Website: bh-photo
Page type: payment
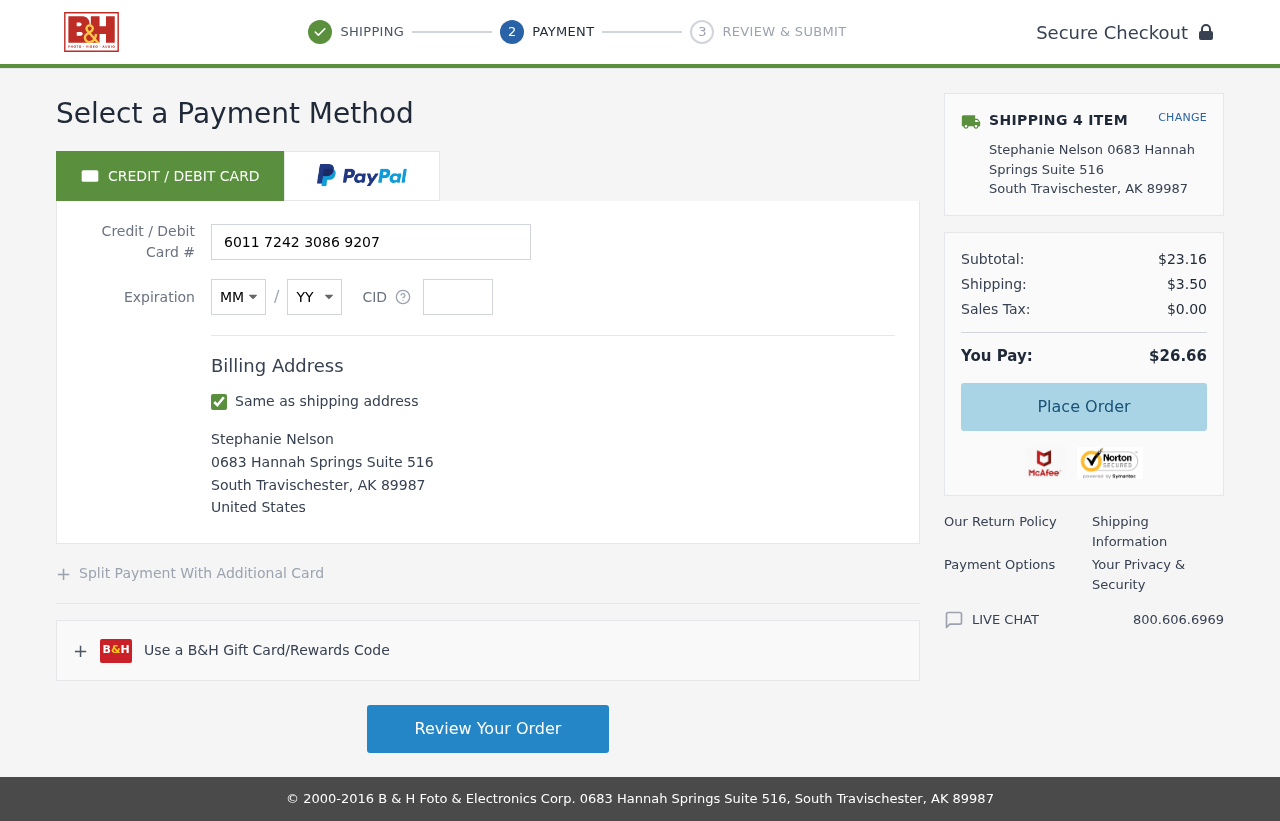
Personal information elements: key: PII_CARD_CVV
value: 054
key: PII_CARD_EXPIRY_MONTH
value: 11
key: PII_CARD_EXPIRY_YEAR
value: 27
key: PII_CARD_NUMBER
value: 6011 7242 3086 9207
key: PII_CITY
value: South Travischester
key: PII_COUNTRY
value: United States
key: PII_FULLNAME
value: Stephanie Nelson
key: PII_POSTCODE
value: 89987
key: PII_STATE_ABBR
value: AK
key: PII_STREET
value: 0683 Hannah Springs Suite 516
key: PII_FULLNAME2
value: Stephanie Nelson
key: PII_STREET2
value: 0683 Hannah Springs Suite 516
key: PII_CITY2
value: South Travischester
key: PII_STATE_ABBR2
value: AK
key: PII_POSTCODE2
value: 89987
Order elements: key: ORDER_NUM_ITEMS
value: SHIPPING 4 ITEM
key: ORDER_SUBTOTAL
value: $23.16
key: ORDER_SHIPPING_COST
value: $3.50
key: ORDER_TAX
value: $0.00
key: ORDER_TOTAL
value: $26.66